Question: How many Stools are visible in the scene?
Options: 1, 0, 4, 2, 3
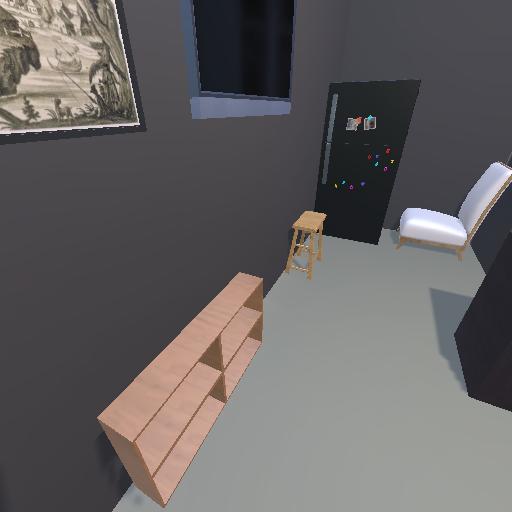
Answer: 1